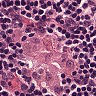
Metastatic tissue present: no